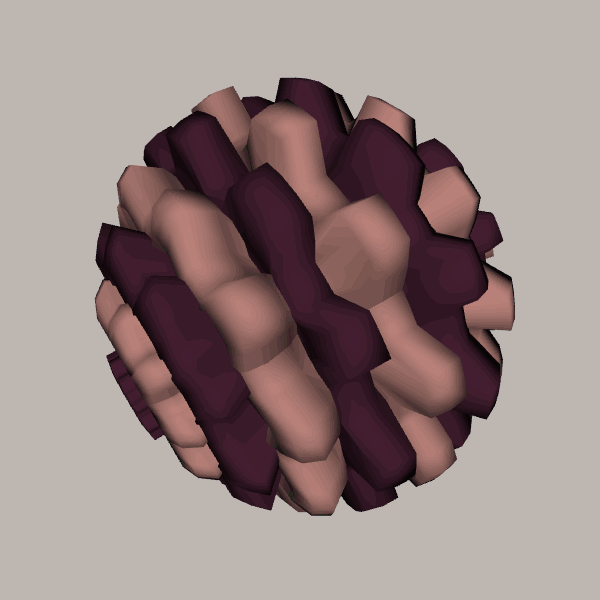
Background: light